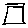
Label: square